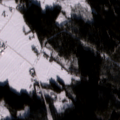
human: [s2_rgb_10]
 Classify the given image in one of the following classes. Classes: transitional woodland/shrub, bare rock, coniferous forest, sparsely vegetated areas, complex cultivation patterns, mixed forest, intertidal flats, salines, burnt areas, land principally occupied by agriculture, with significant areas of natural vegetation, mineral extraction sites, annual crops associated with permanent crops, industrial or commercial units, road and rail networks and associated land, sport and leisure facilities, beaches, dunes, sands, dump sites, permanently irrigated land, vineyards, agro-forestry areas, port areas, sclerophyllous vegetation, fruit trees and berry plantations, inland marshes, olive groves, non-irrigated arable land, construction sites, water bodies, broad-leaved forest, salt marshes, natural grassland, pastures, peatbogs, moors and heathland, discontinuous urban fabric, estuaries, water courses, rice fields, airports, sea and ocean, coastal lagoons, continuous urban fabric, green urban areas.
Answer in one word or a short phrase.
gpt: non-irrigated arable land, coniferous forest, mixed forest, transitional woodland/shrub